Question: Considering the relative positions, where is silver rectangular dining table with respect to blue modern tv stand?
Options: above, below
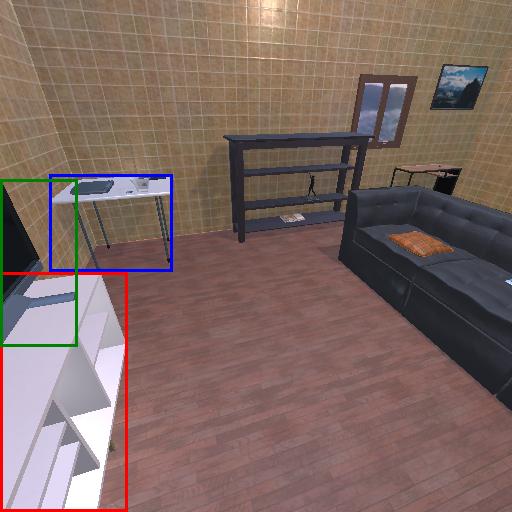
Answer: above